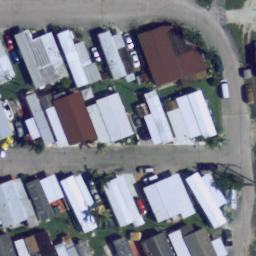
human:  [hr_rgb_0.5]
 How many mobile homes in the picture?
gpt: fifteen